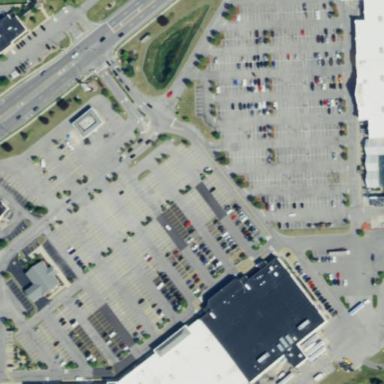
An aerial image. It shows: Retail area.